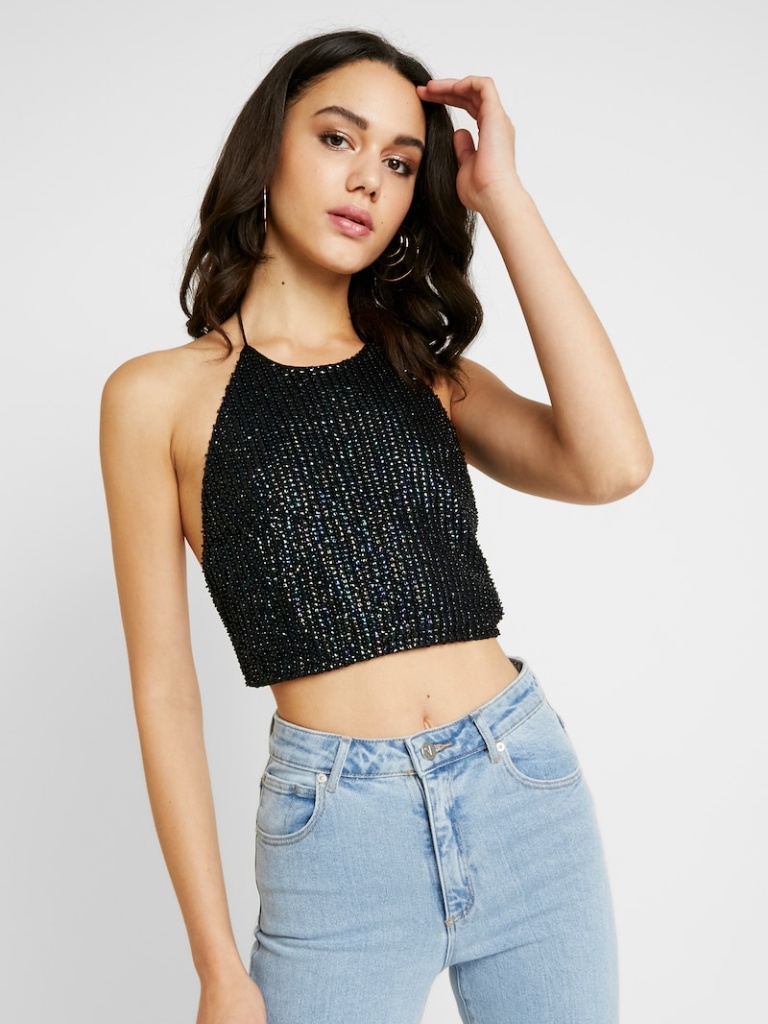
sequined tight sleeveless cropped length Untucked halter halter